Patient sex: M
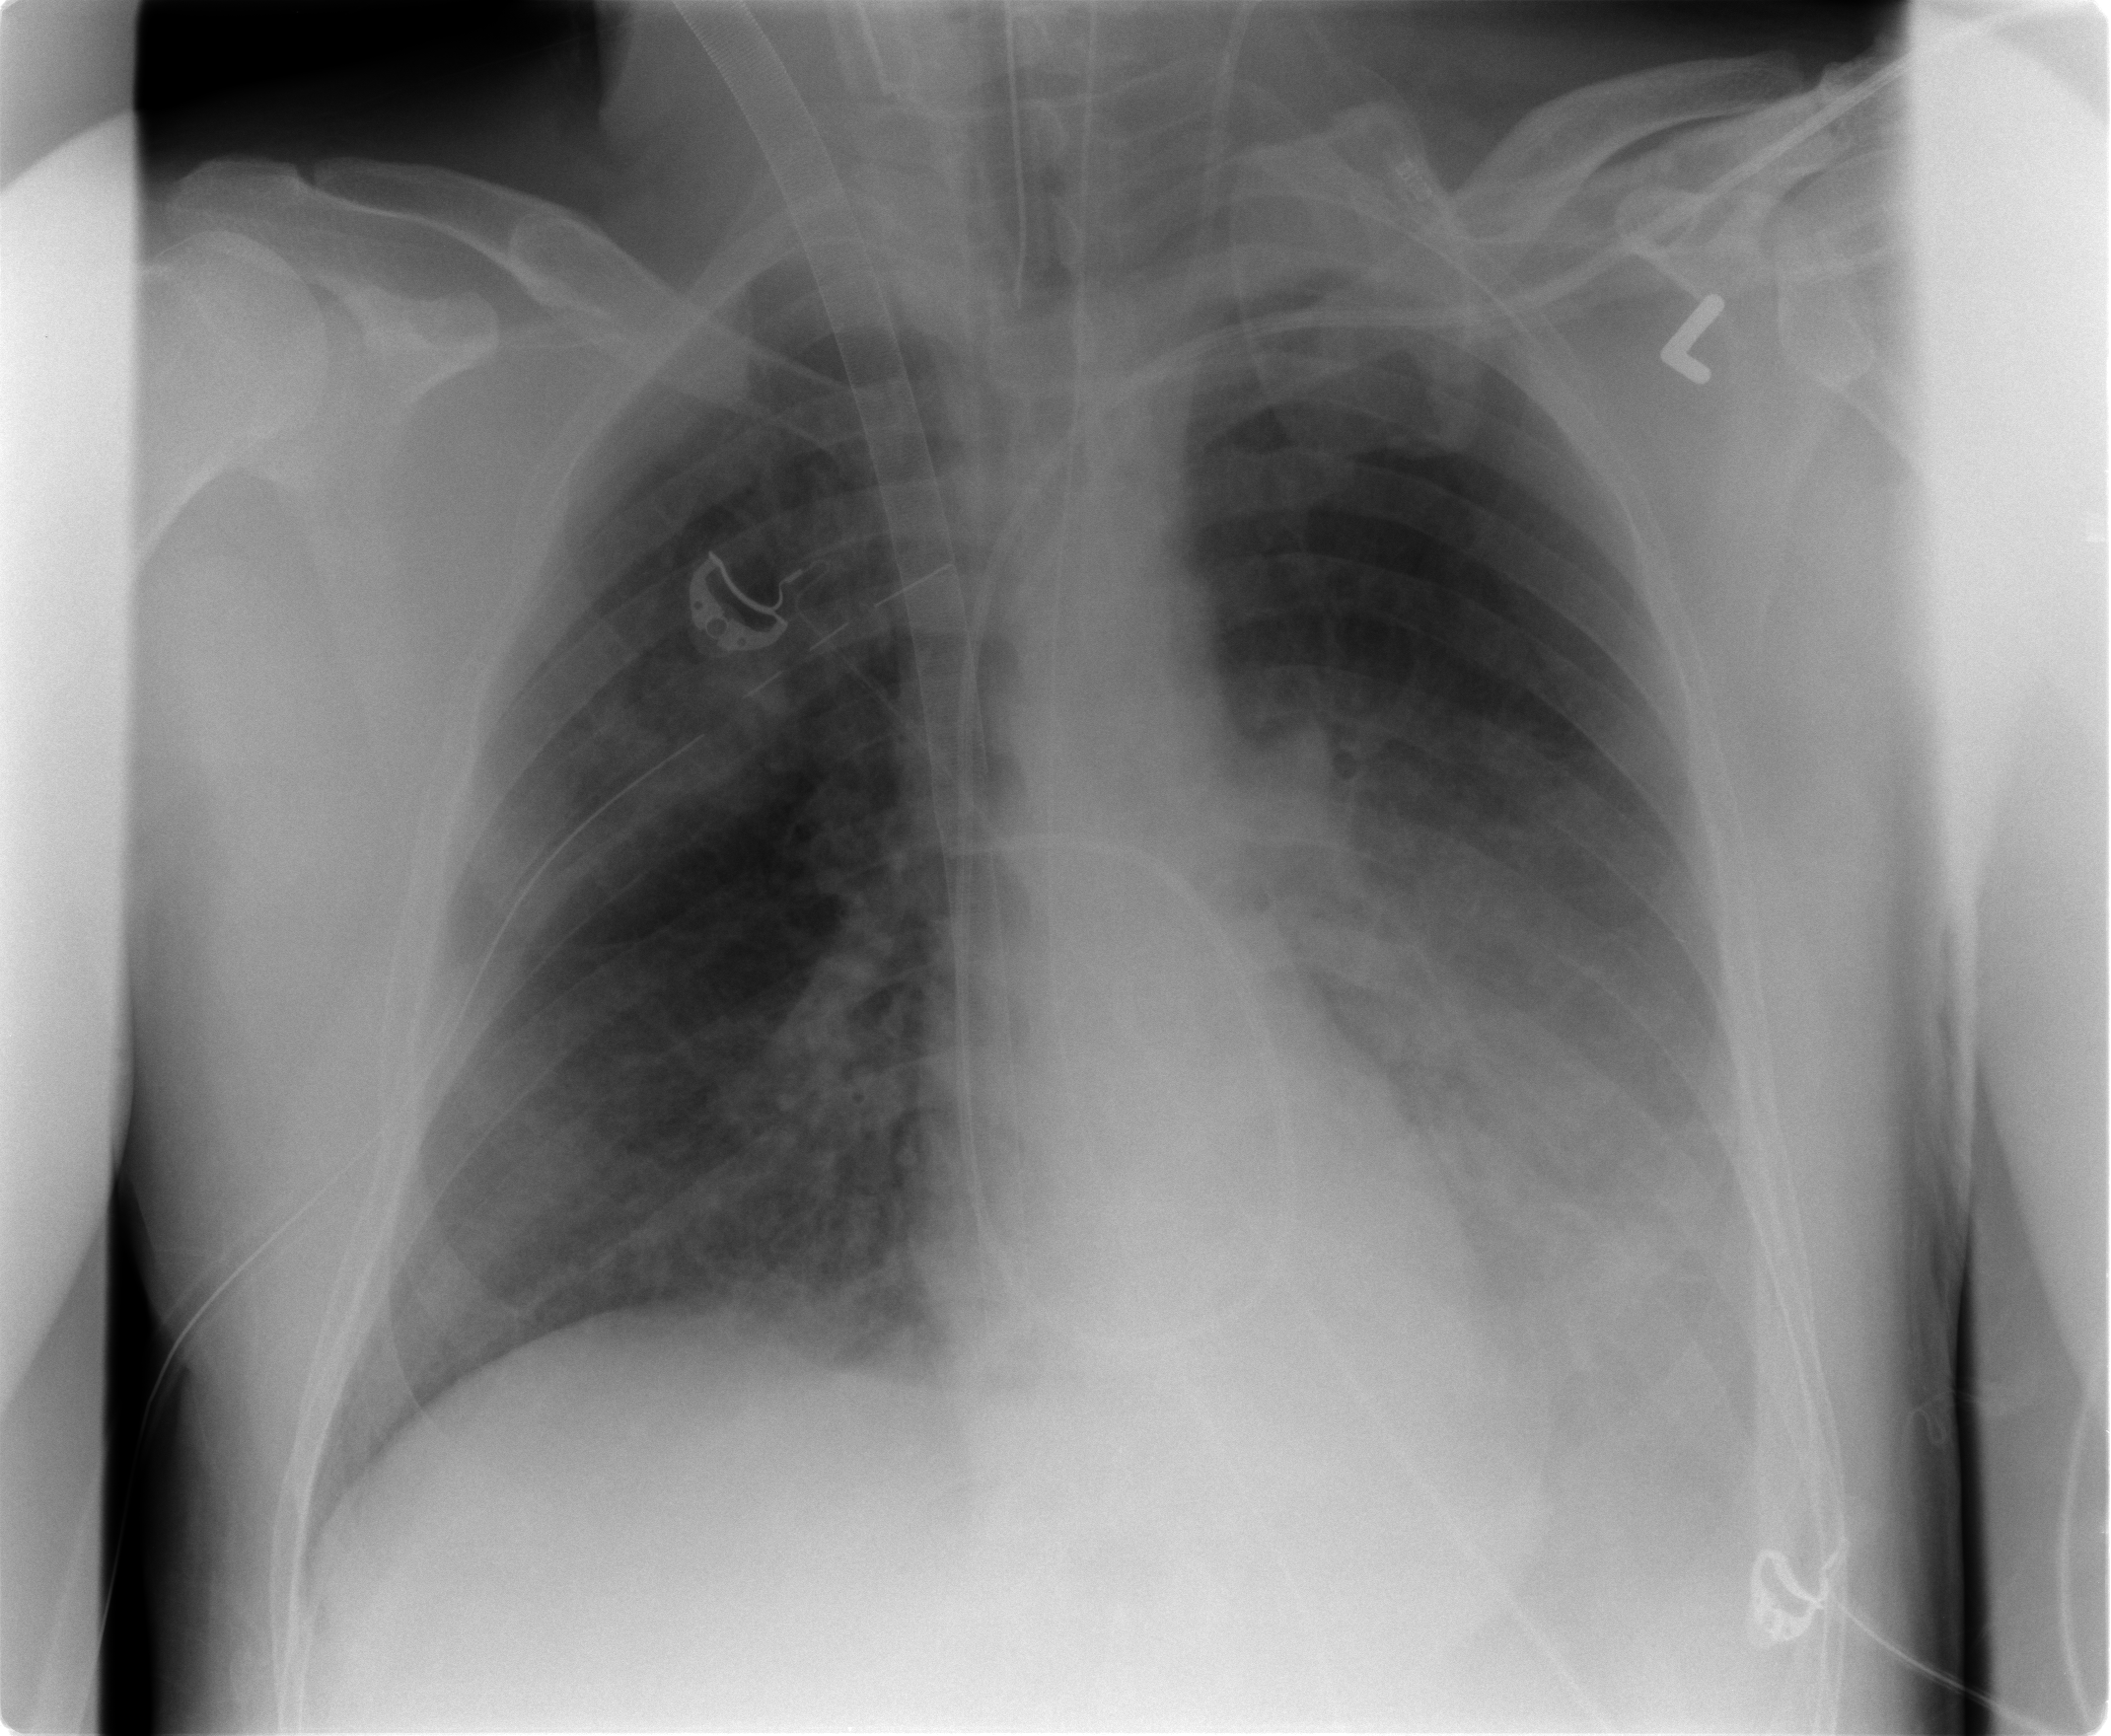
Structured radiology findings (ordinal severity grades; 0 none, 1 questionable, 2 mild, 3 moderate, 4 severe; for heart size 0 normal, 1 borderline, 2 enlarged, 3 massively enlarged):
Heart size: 0
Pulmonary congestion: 1
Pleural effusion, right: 1
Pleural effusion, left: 2
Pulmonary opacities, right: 1
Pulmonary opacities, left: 3
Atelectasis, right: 1
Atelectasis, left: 3